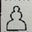
Piece: wP